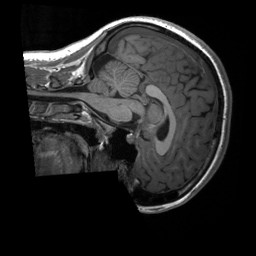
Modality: T1w
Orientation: sagittal
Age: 14
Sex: female
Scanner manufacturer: siemens
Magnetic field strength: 3 T
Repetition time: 2.3 s
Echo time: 0.00232 s